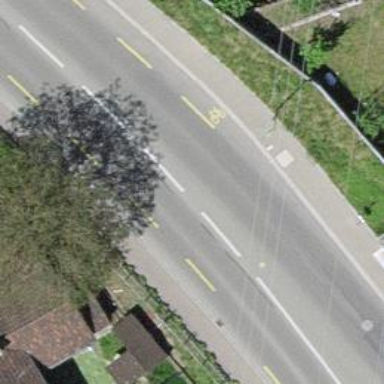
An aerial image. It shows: Bus stop with stop position for public transport.